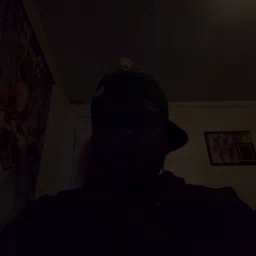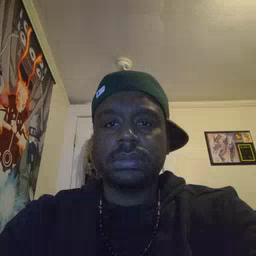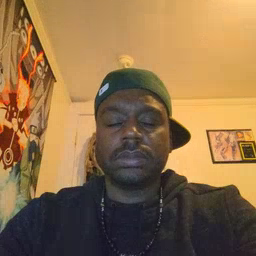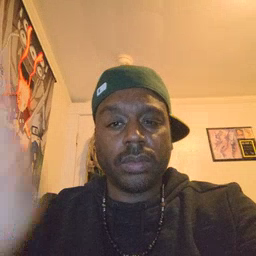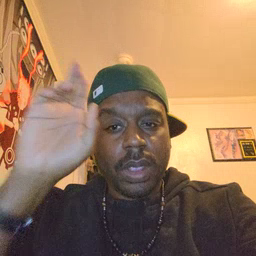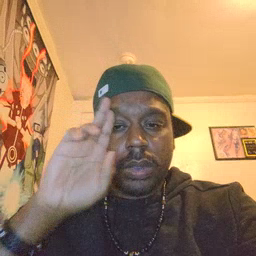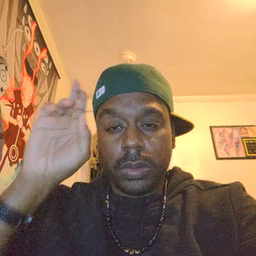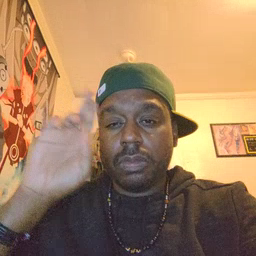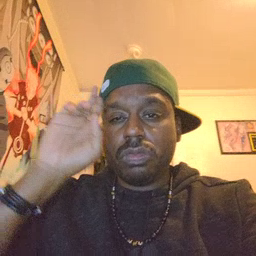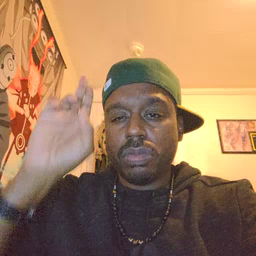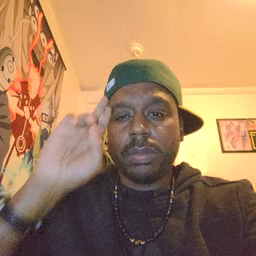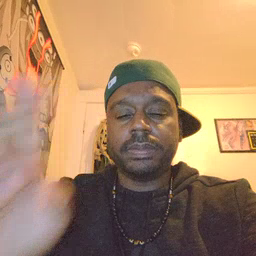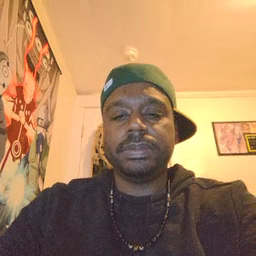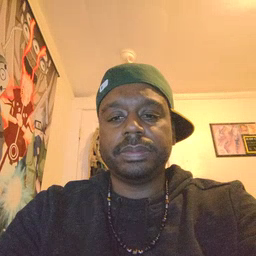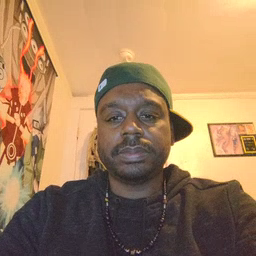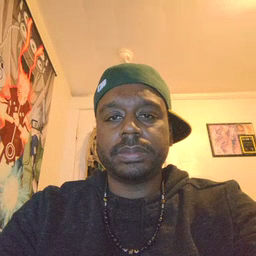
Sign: uncle